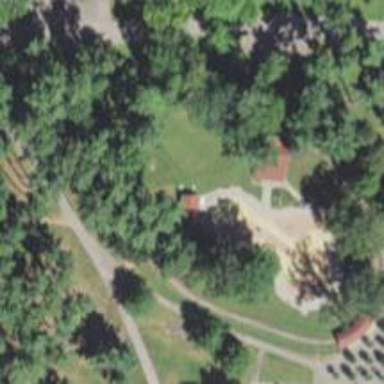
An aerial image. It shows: Playground with splash pad.